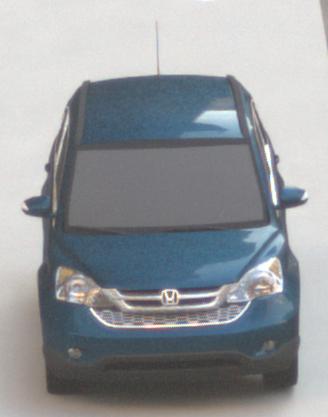
Make: Honda
Model: CR-V
Detailed model: CR-V (III) (04/10 - 10/12)
Model produced from: 2010
Model produced until: 2012
Doors: 5
Color: blue
Road condition: dry road
Daytime: sunrise or sunset
Contrast: low contrast